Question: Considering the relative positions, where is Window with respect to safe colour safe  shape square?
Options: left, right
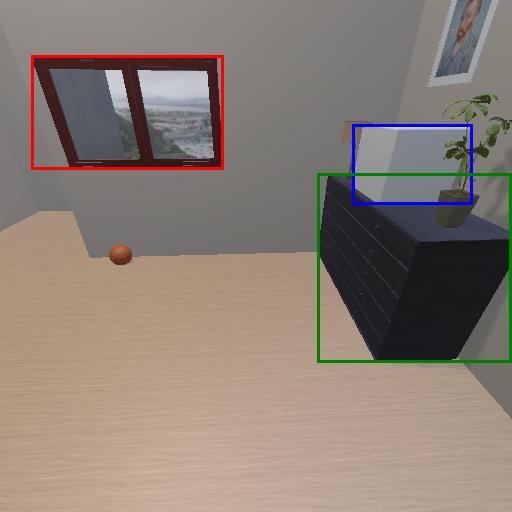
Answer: left